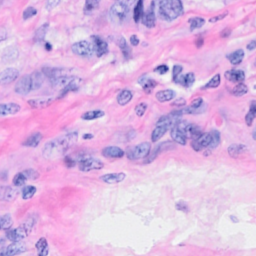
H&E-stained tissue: Breast